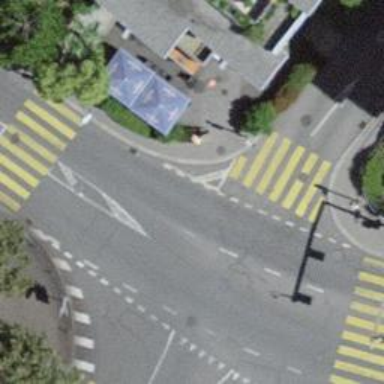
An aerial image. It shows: Crossing with traffic signals.